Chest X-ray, PA view. Patient: 37 years old, sex F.
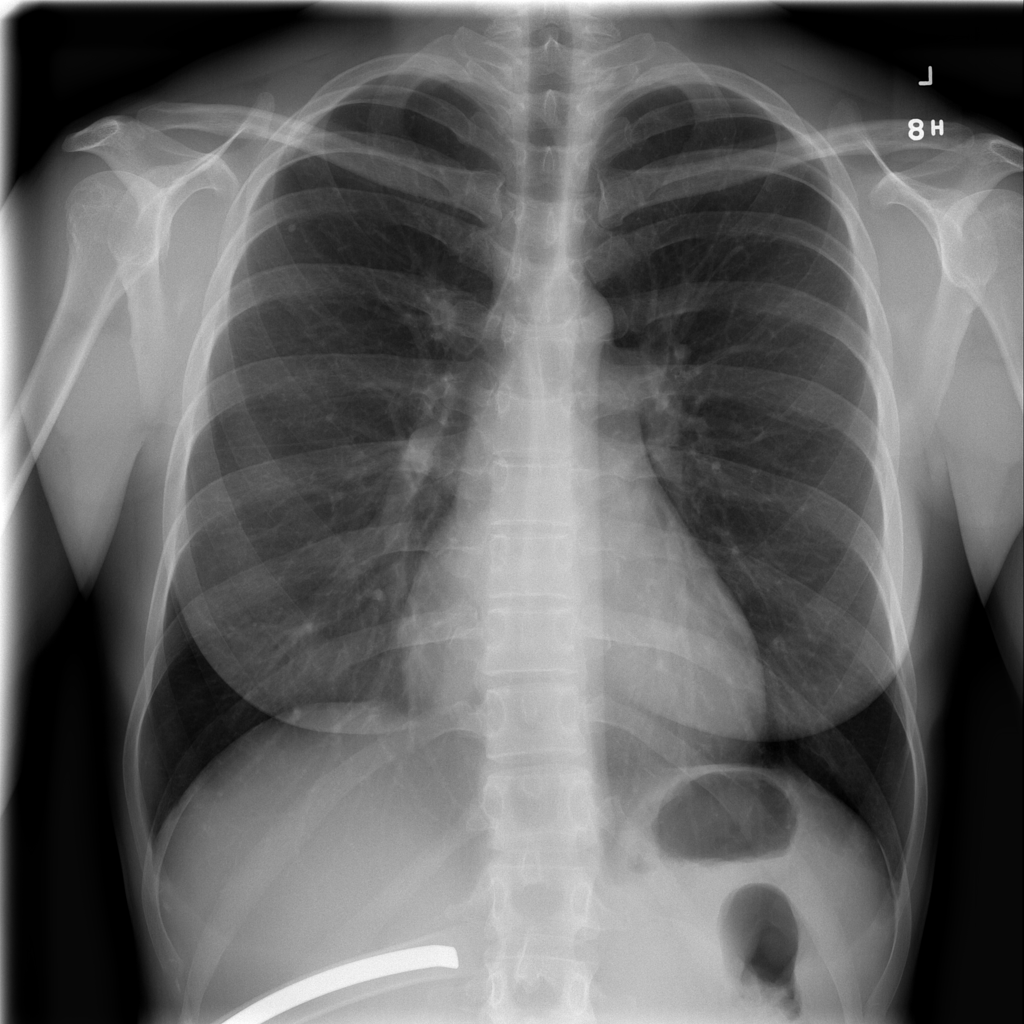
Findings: No Finding